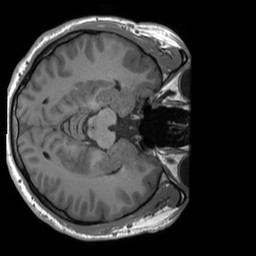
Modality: T1w
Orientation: axial
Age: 24
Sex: male
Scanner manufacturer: siemens
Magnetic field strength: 3 T
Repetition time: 1.8 s
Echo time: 0.00232 s